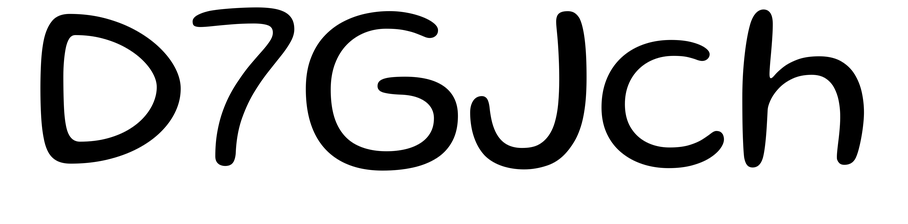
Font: Gluten_Light